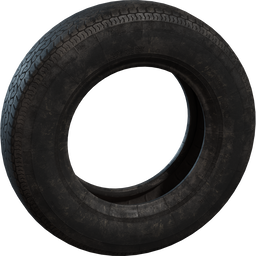
Label: mechanical